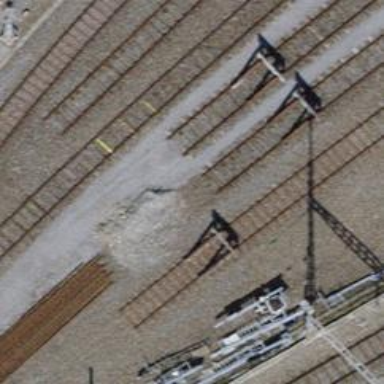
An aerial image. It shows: Railway buffer stop.